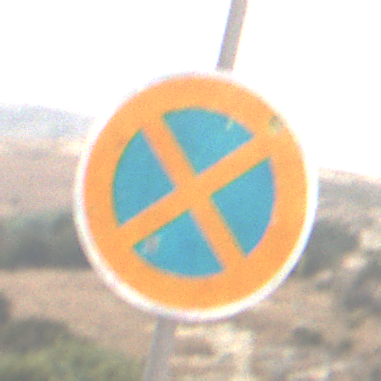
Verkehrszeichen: AbsolutesHalteverbot
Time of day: MorningAfternoon
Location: Outdoor (Nature)
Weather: Overcast
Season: NotSpecified
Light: Natural